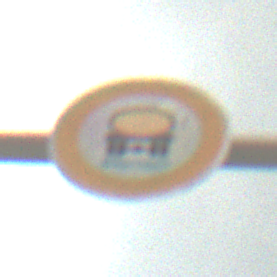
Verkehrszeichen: VerbotFahrzeugeWassergefaehrdenderLadung
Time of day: MorningAfternoon
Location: Outdoor (Suburban)
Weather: PartlyCloudy
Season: NotSpecified
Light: Natural